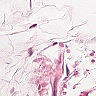
Metastatic tissue present: no